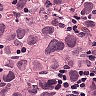
Metastatic tissue present: yes